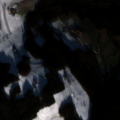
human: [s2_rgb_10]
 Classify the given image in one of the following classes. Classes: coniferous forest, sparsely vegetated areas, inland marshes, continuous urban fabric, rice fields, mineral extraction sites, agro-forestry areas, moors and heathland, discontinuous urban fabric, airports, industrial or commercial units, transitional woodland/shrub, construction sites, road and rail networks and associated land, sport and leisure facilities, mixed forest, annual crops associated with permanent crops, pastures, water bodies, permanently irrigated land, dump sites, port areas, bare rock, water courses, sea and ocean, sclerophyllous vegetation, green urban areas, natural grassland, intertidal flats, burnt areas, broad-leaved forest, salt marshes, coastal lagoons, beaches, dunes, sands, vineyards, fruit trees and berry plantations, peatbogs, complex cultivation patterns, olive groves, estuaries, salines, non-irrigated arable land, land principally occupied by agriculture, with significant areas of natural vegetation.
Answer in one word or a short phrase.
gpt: pastures, complex cultivation patterns, coniferous forest, mixed forest